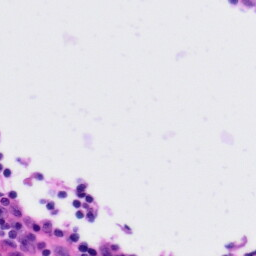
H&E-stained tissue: Tonsil